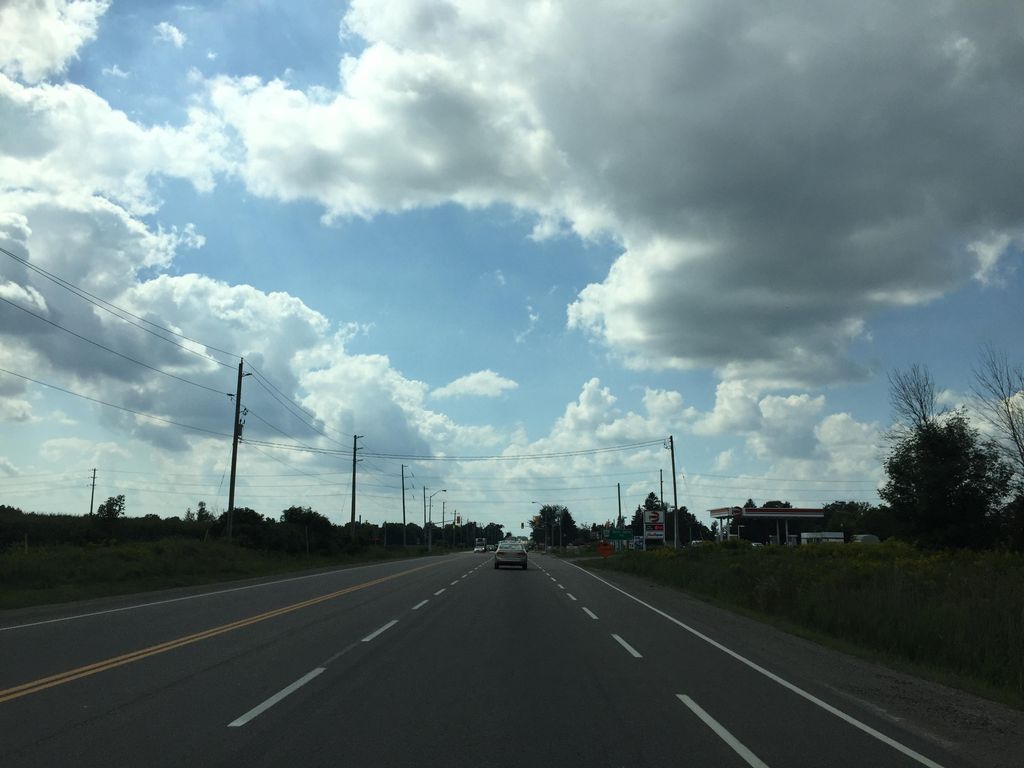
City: kitchener-waterloo